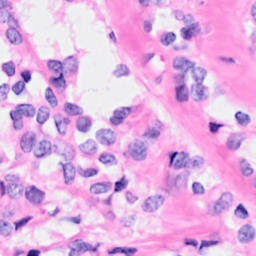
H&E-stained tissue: Breast